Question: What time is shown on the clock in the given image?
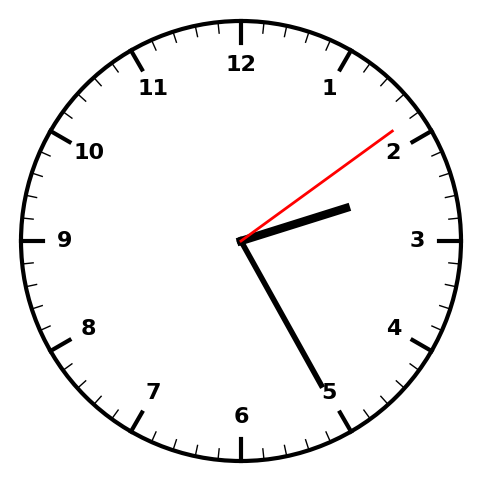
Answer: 02:25:09